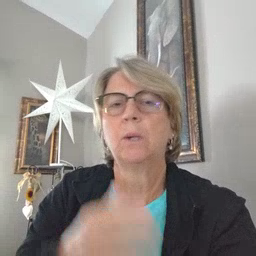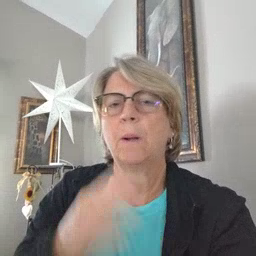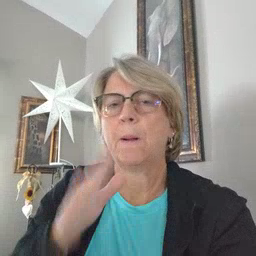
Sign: boat